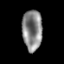
Tissue: lung
Cell type: Epithelial cells
Senescence score: 0.239
Nuclear area (px): 797
Mean DAPI intensity: 134.969